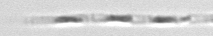
Label: Leptocylindrus